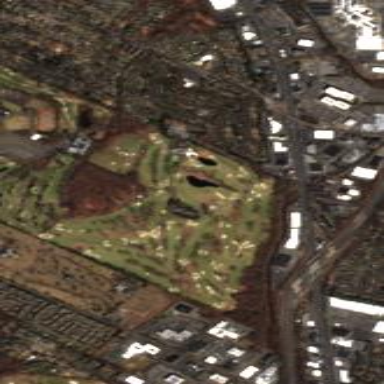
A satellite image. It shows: Golf course surrounded by greenery.